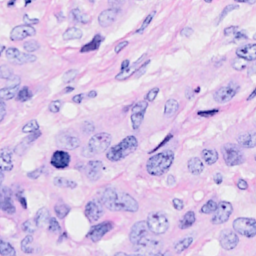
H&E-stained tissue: Breast